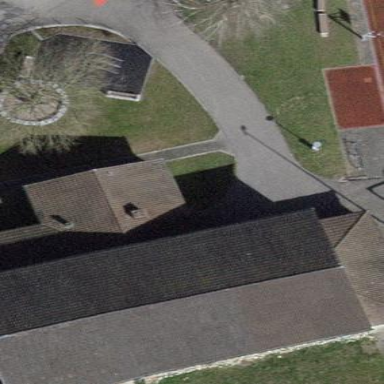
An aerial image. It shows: Kindergarten building.